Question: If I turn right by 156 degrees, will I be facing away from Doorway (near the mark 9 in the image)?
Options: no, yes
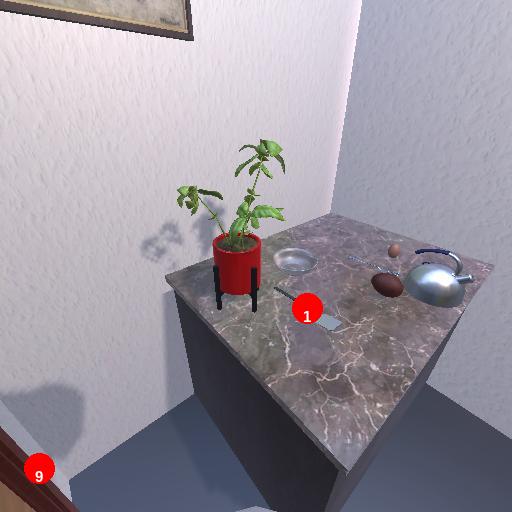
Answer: no